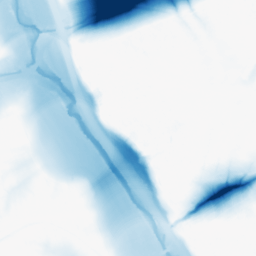
Category: morphological
Decomposition family: morphological
Decomposition parameters: operation: closing
size: 50
Upsampling method: cubic_mitchell
Upsampling parameters: scale: 8
Upsampling scale: 8